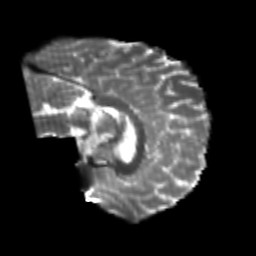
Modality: T2w
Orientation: sagittal
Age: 25
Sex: male
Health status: healthy
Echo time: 0.074 s